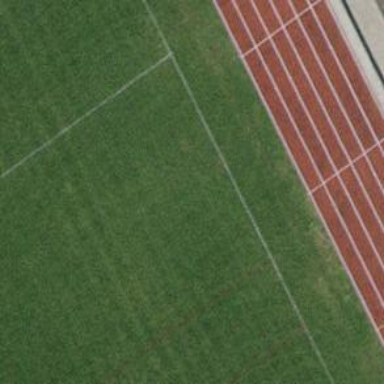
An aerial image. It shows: Sports centre with focus on soccer activities.